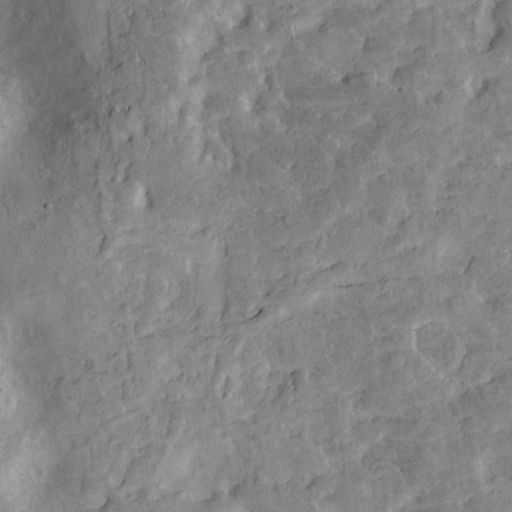
Classes present: Background, Cone